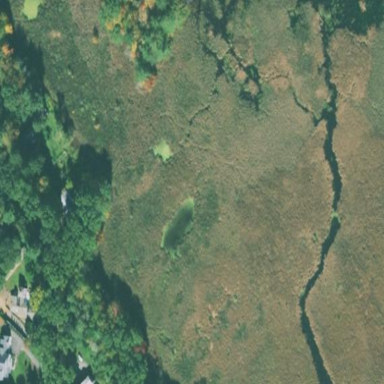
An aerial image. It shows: Marshy wetland area.